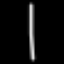
Label: line